Question: I have a spreadsheet that keeps track of products. In it's simplest form, the important columns are "Name", "Release Date", and "Newest?". There could be multiple rows that have the same value in the "Name" column, but they will have different values in "Release Date". I'm looking for a function that will first look in the "Name" column of the row and find all other rows that have the same value. Then, compare the "Release Date" and find the highest one. The row that has the highest "Release Date" or that doesn't have any other matching "Name" values would return "YES" and all others would return "NO". I have a screenshot of what I would like it to look like:

I know that to find if there is another row with the same value in the "Name" column I'd use MATCH and a failure in MATCH would result in my "YES" output. It's the comparing all the "Release Date" values that has me stumped. I would like this to be a formula as I have no experience with VB.
Thanks for the help!
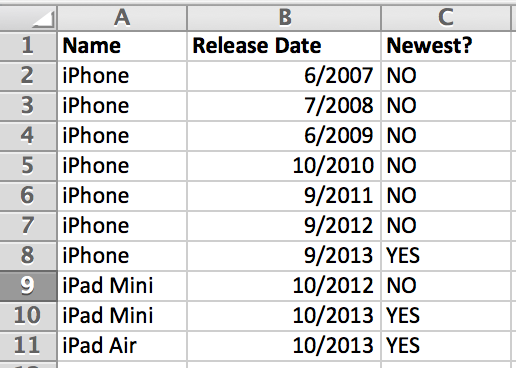
Answer: You can use following array formula:
'''
=IF(B2=MAX(IF($A:$A=A2,$B:$B)),"YES","NO")
'''
just select 'C2', enter formula in formula bar, press ++ to evaluate it, and then drag it down.
P.S. you can change '$A:$A' and '$B:$B' to the exact ranges if you know them (i.g. '$A$2:$A$100' and '$B$2:$B$100')